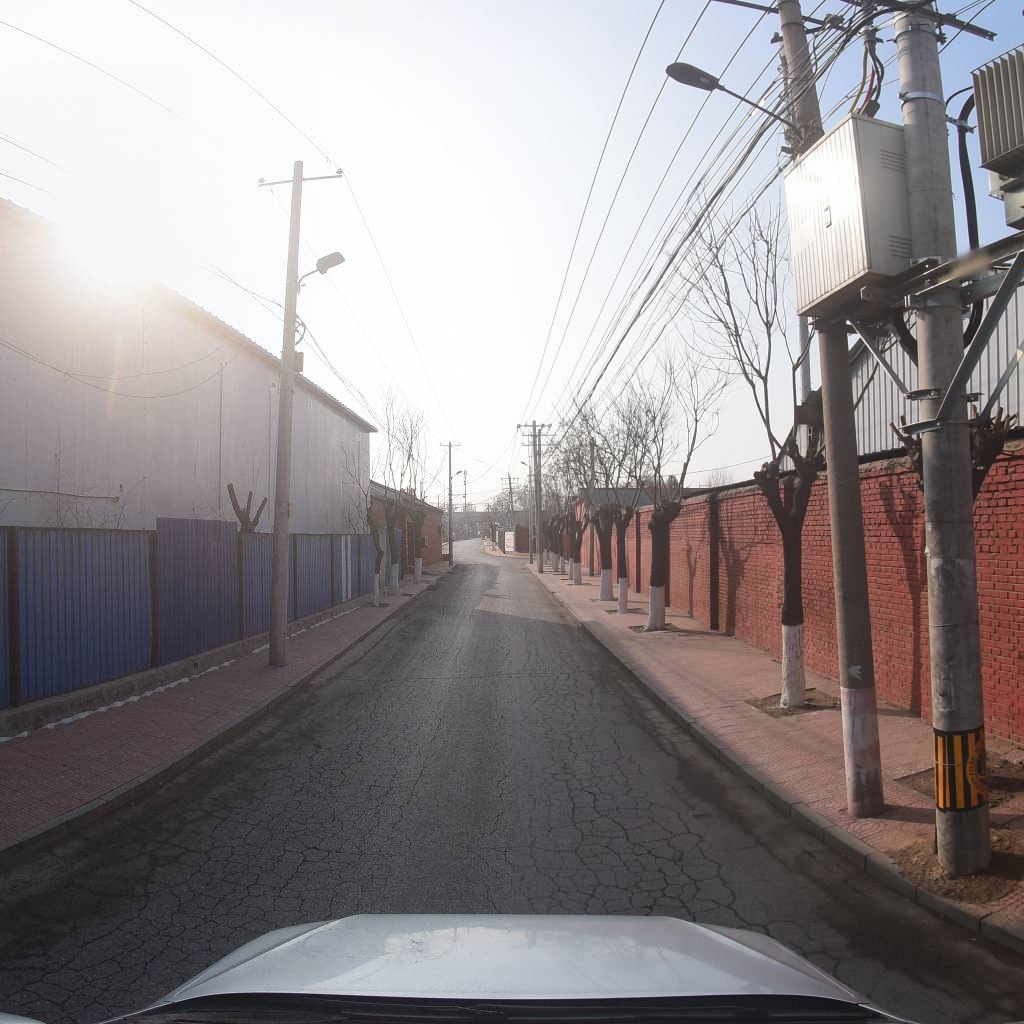
Region: Fengtai
Road damage annotations: alligator crack